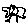
Label: bird